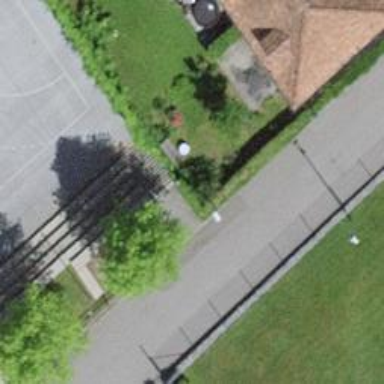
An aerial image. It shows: Road with steps.